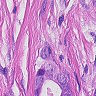
Metastatic tissue present: yes